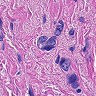
Metastatic tissue present: yes